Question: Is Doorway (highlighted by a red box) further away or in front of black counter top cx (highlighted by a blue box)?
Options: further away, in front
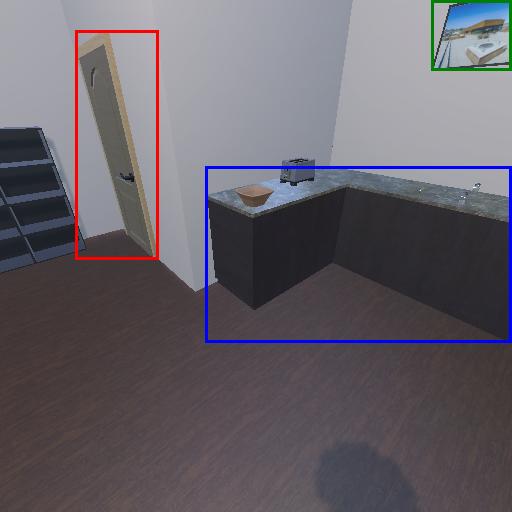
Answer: further away